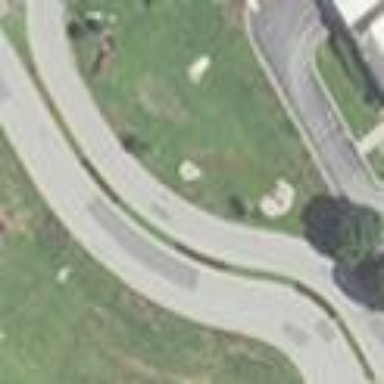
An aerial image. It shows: Traffic island covered with grass.